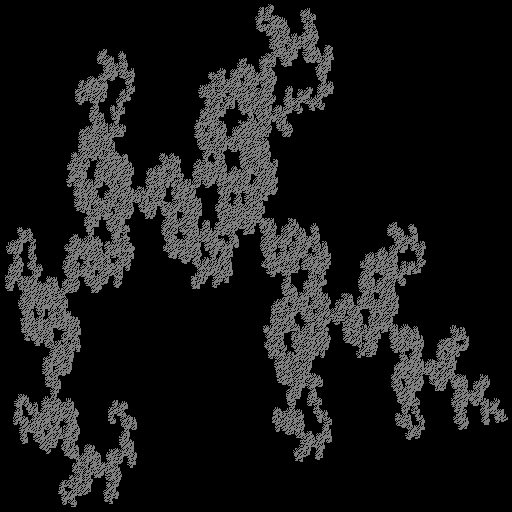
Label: a2